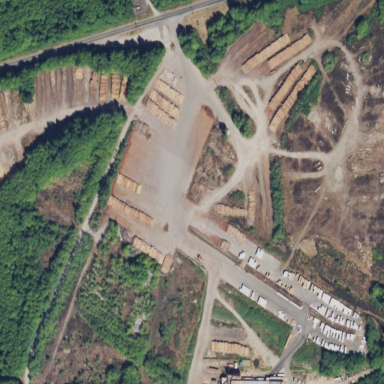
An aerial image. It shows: Industrial area that houses sawmill.